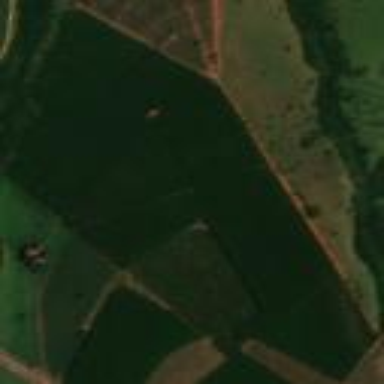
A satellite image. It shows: Orchard with rubber trees.